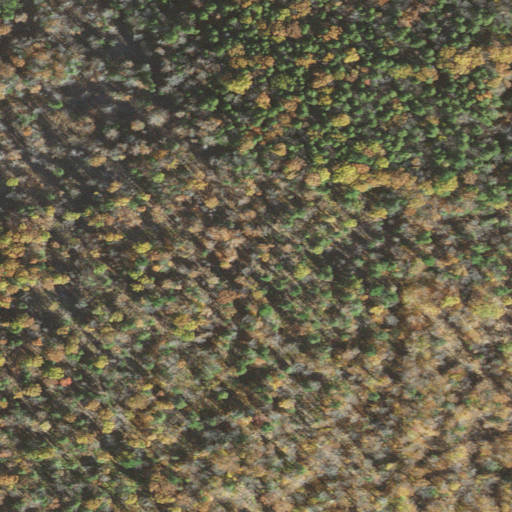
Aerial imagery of mountain in Massachusetts named Hunting Hill containing mixed forest, grassland, deciduous forest, open development, and woody wetlands